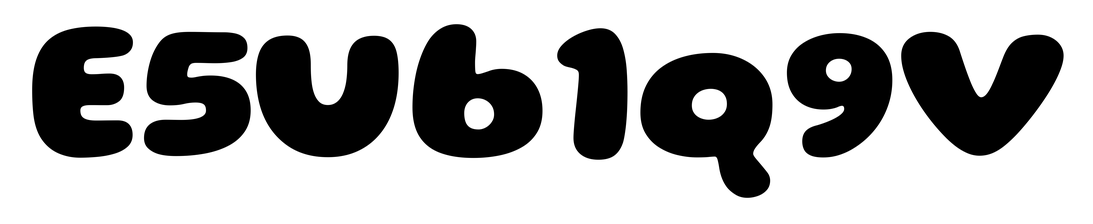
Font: Gluten_ExtraBold